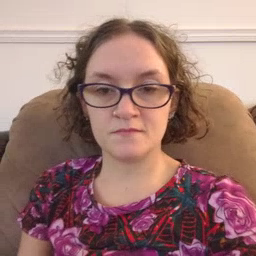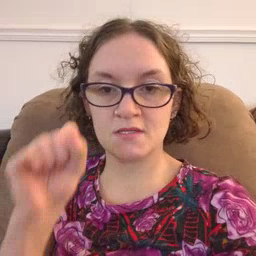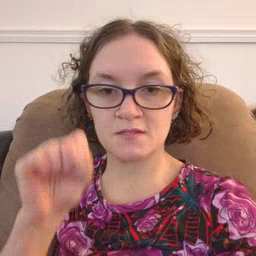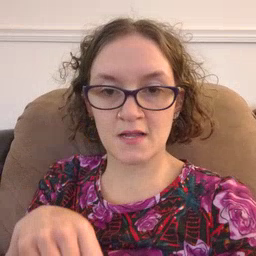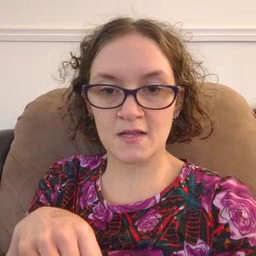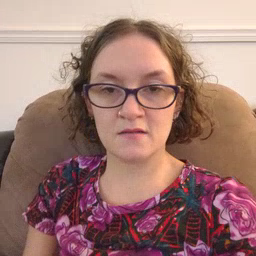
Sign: can